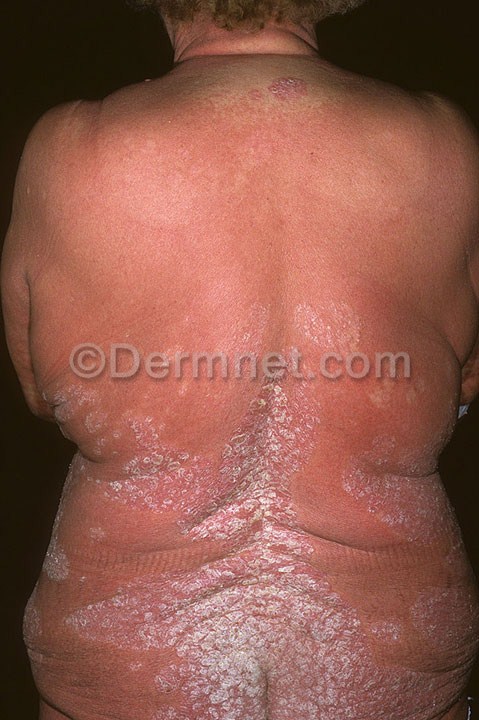
Disease: Psoriasis pictures Lichen Planus and related diseases